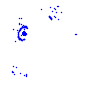
Particle: pion